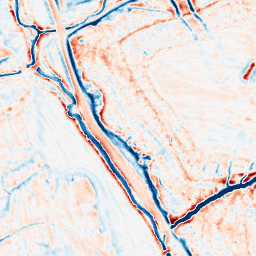
Category: edge_preserving
Decomposition family: bilateral
Decomposition parameters: d: 15
sigma_color: 25
sigma_space: 75
Upsampling method: bicubic
Upsampling parameters: scale: 8
Upsampling scale: 8